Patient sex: M
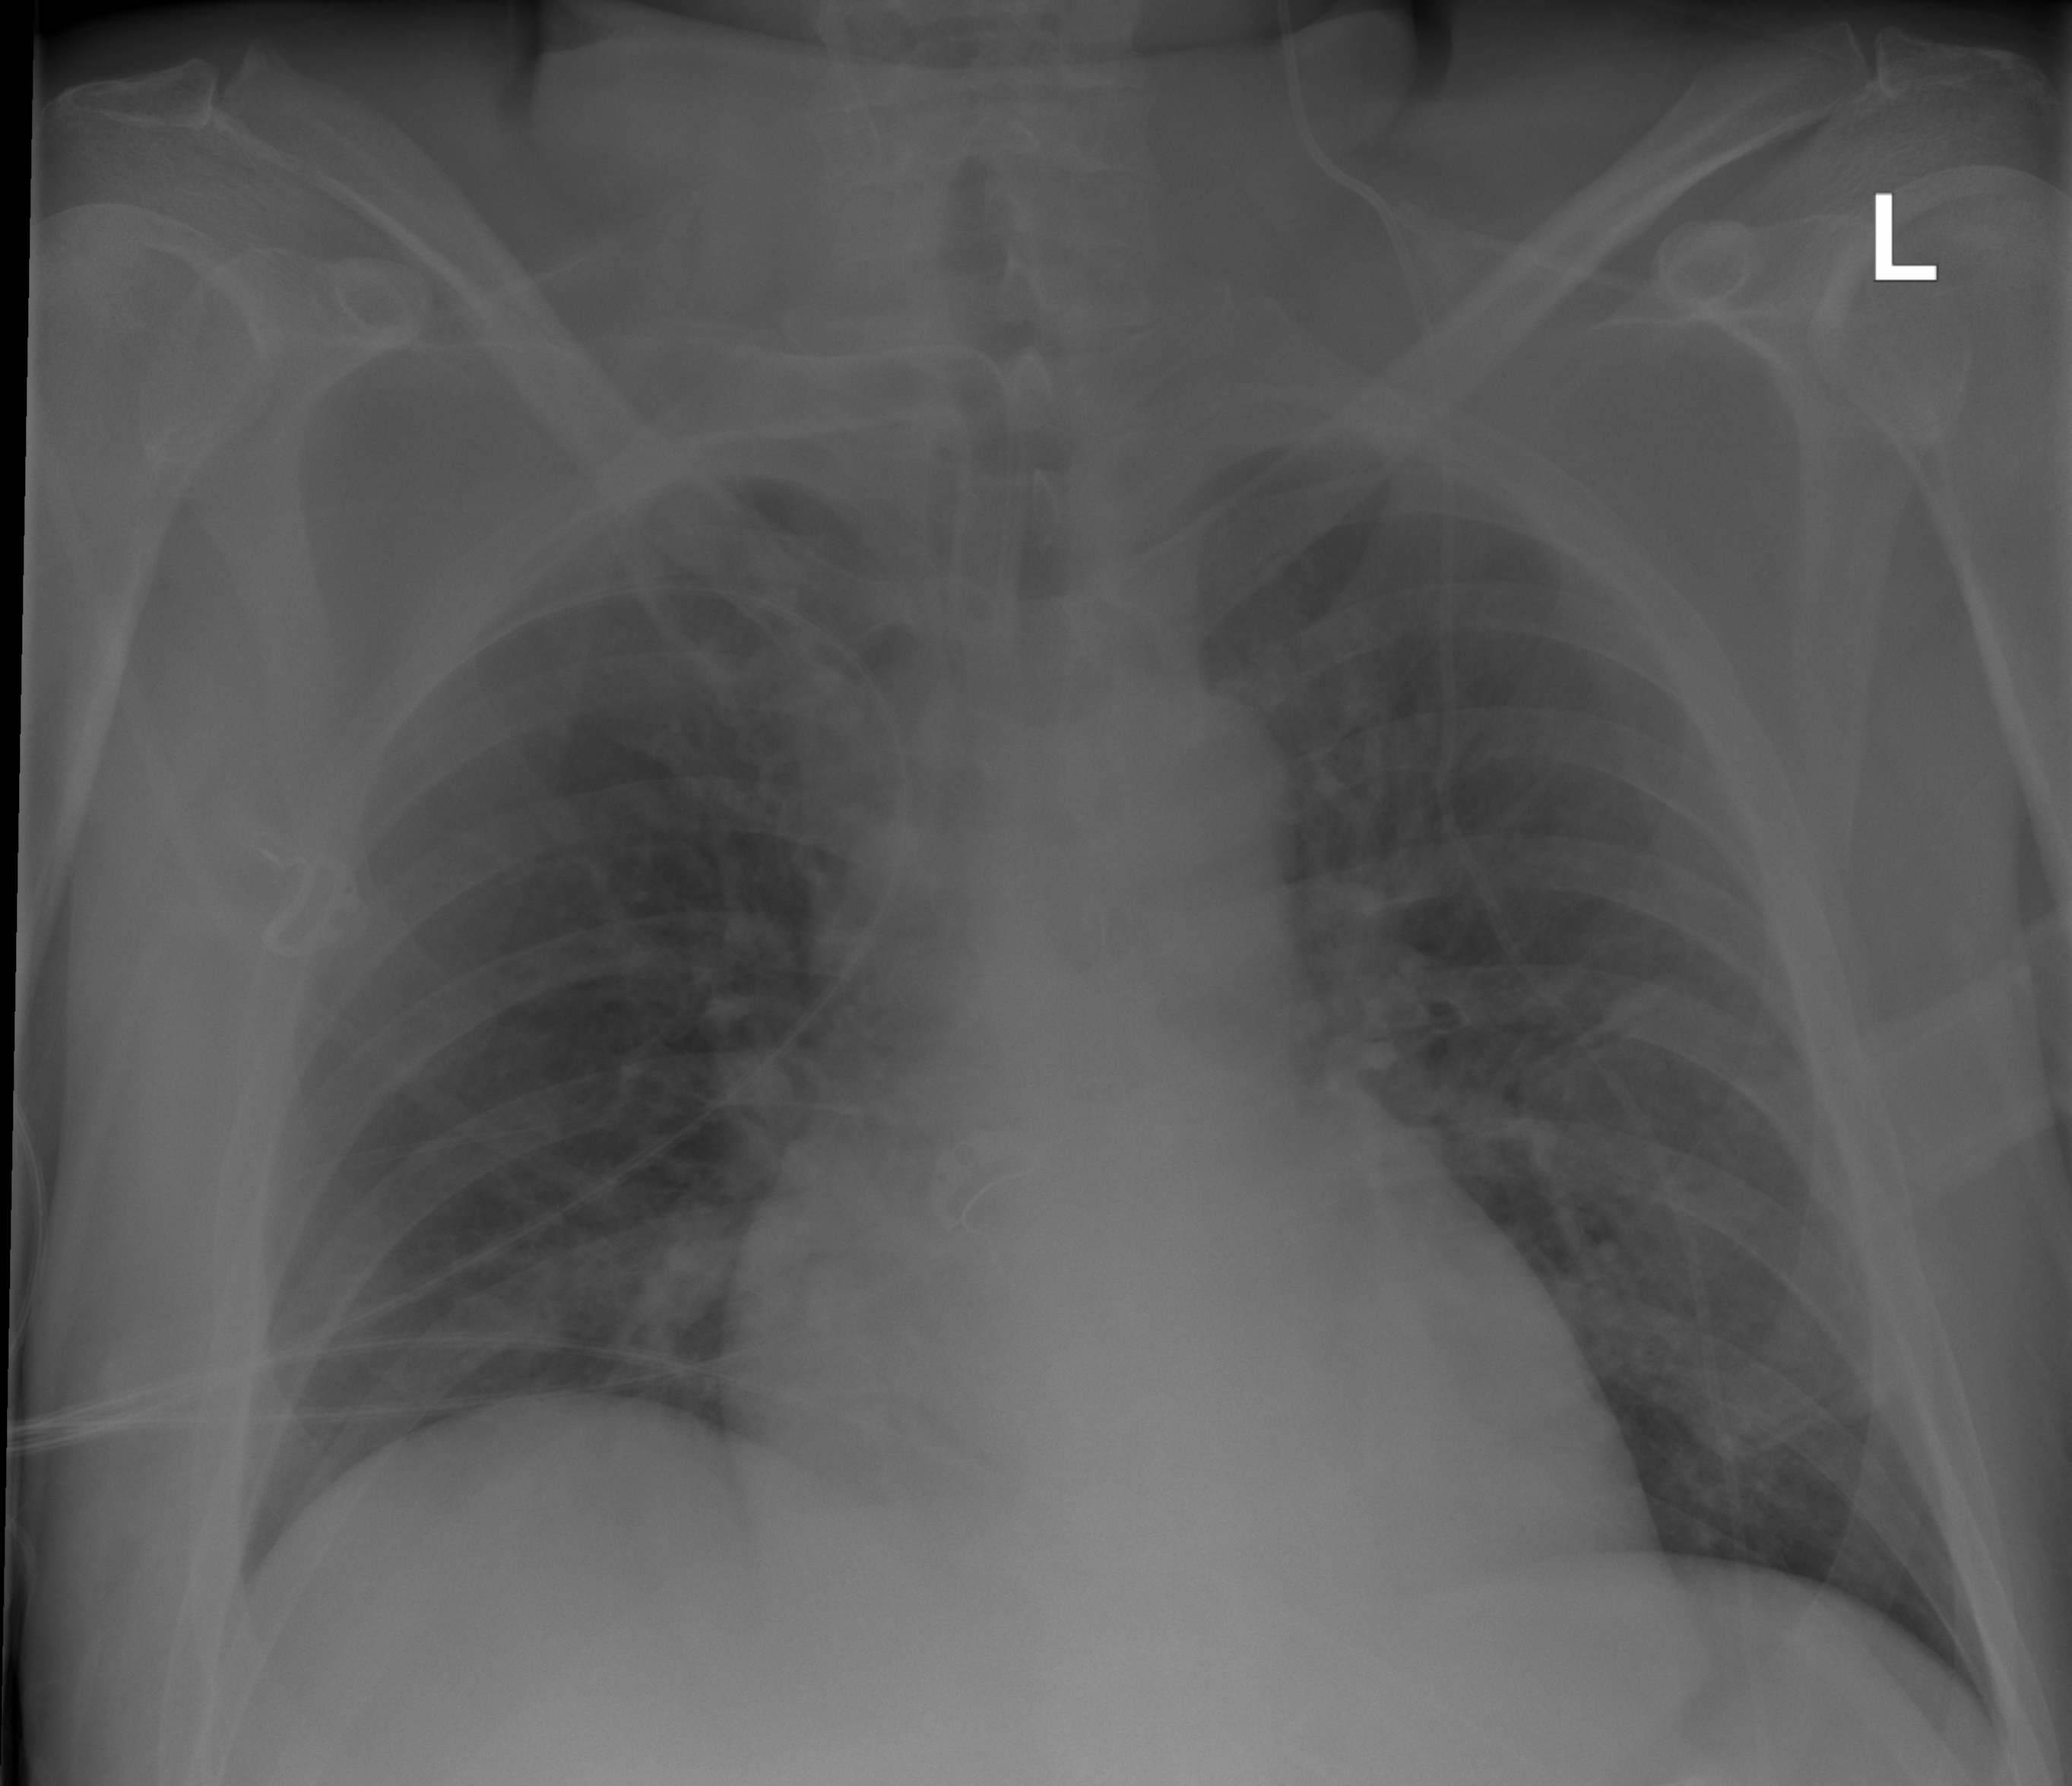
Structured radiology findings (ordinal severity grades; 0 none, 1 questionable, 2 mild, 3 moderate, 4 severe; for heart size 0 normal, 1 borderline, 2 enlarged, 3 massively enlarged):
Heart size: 2
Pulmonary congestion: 0
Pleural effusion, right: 0
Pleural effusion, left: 0
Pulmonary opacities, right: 2
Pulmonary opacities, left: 2
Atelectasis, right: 2
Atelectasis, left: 2